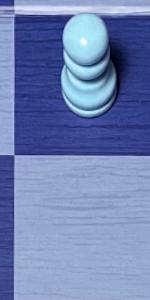
Label: Empty